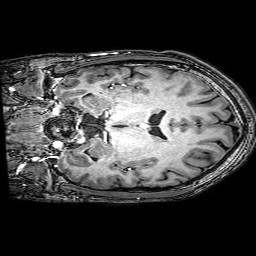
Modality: T1w
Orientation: coronal
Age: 27
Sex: male
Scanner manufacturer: philips
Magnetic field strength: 3 T
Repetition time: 0.009 s
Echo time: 0.00351 s